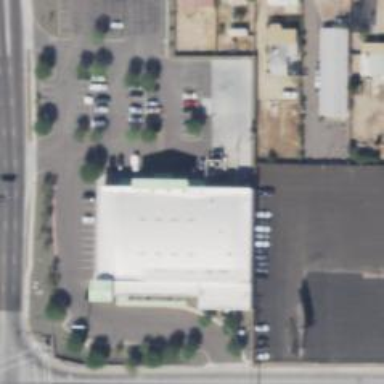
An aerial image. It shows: Retail building.